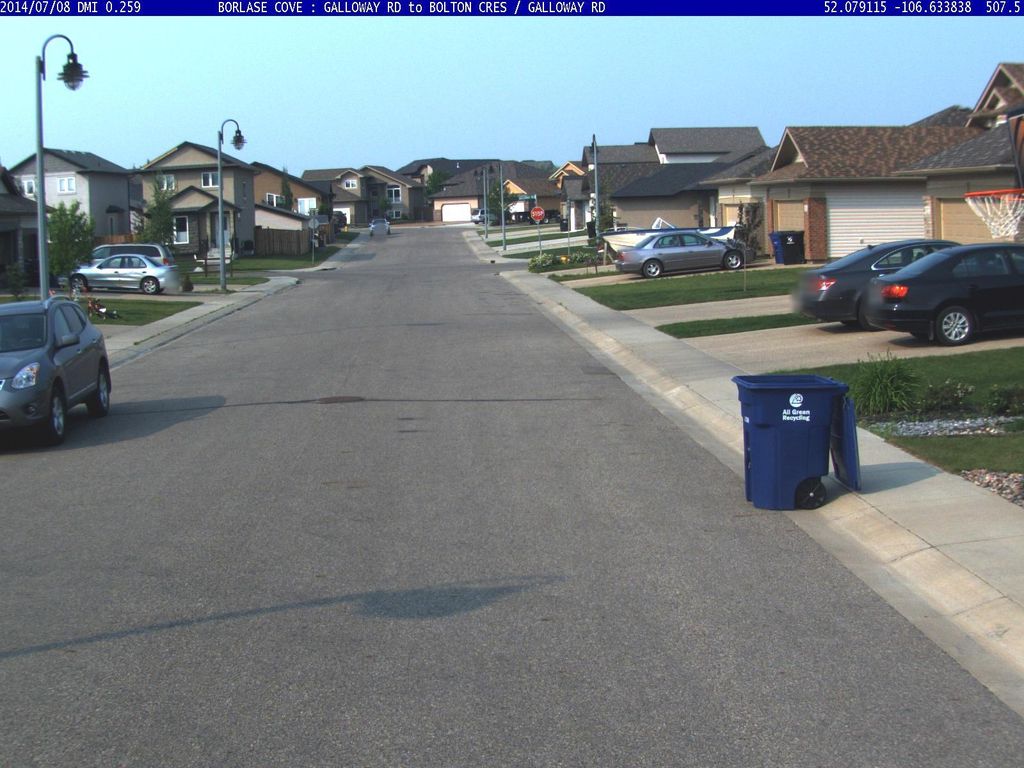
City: saskatoon